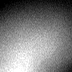
Tissue sample: colon
Magnification: 2.5x
Cell type: Myeloid cells
Senescence state: senescent